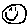
Label: smiley face